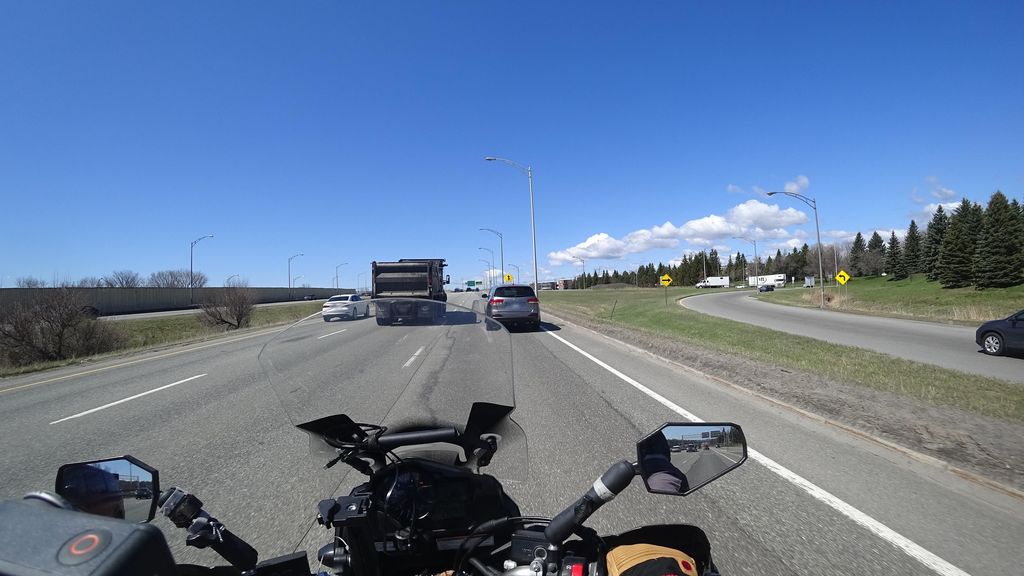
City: quebec_city